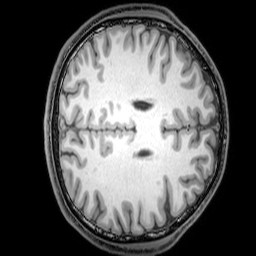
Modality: T1w
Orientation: axial
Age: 24
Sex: male
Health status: healthy
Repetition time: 0.081 s
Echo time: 0.037 s